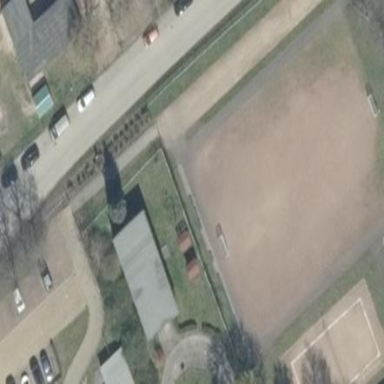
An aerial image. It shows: Soccer pitch with fine gravel surface for leisure land use.